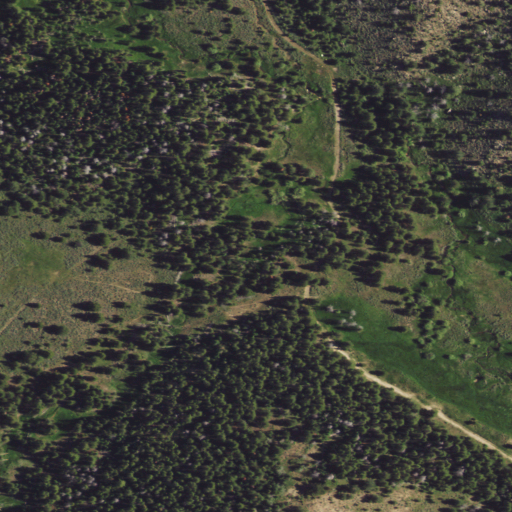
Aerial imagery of valley in Wyoming named Balsam Draw containing evergreen forest and shrub